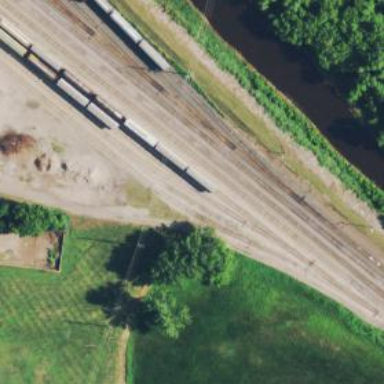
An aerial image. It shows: Railway yard with one track in service.